Question: I am using AVPLayerViewController to stream content. Playback works fine but I don't see "Done" button to dismiss the view.
Here is I how I setup and show the view controller
'''
NSURL* url = [content localSessionUrl];
AVPlayerViewController *playerViewController = [[AVPlayerViewController alloc] init];
playerViewController.player = [AVPlayer playerWithURL:url];
[self.navigationController pushViewController:playerViewController animated:YES];
[self.navigationController setNavigationBarHidden:YES];
'''
Is it because I am pushing it on a navigationcontroller?

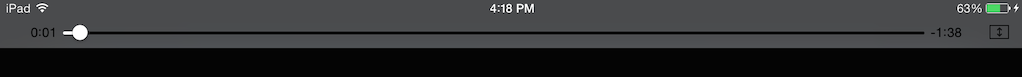
Answer: Yes, the 'Done' button acts as a dismissal for a modal presentation style. If you are pushing the AVPlayerViewController onto the navigation stack you will need to handle the popping yourself.